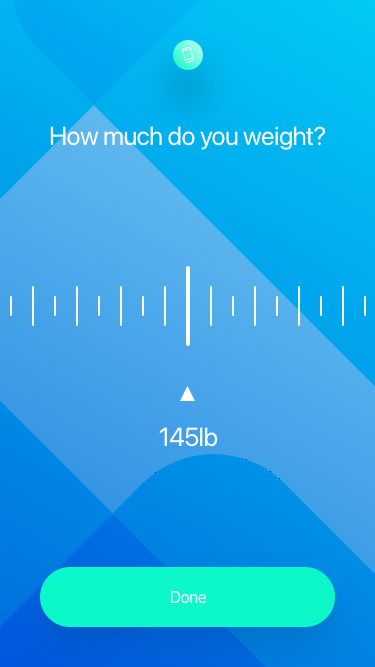
Text in this UI design:
Done
145lb
How much do you weight?